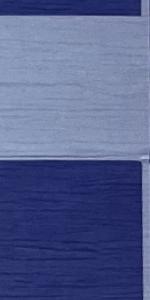
Label: Empty